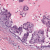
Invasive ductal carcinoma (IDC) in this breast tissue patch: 1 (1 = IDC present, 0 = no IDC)